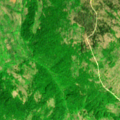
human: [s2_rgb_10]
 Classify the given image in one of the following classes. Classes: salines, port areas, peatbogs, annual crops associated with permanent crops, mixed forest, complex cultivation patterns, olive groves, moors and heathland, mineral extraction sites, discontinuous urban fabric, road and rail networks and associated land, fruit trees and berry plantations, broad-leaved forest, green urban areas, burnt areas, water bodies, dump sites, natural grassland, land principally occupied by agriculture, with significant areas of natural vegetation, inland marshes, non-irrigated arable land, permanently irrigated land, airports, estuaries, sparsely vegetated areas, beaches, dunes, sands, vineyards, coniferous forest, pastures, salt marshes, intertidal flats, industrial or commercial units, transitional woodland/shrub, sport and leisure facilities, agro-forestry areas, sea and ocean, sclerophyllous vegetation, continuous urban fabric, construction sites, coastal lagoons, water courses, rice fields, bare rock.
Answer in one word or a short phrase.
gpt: complex cultivation patterns, land principally occupied by agriculture, with significant areas of natural vegetation, broad-leaved forest, natural grassland, transitional woodland/shrub